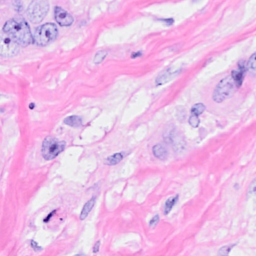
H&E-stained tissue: Breast